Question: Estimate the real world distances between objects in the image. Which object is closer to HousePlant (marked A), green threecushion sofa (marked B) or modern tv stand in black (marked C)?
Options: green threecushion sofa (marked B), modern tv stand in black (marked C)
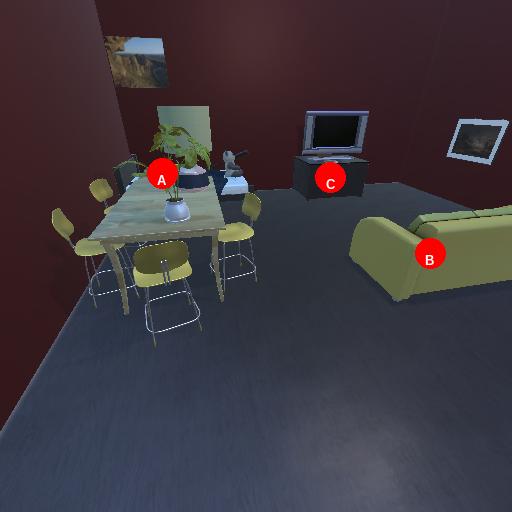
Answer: green threecushion sofa (marked B)